Interaction volume radius: 10 \u00c5
Interaction volume height: 15 \u00c5
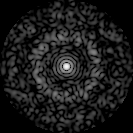
Disorder parameter: 0.8391